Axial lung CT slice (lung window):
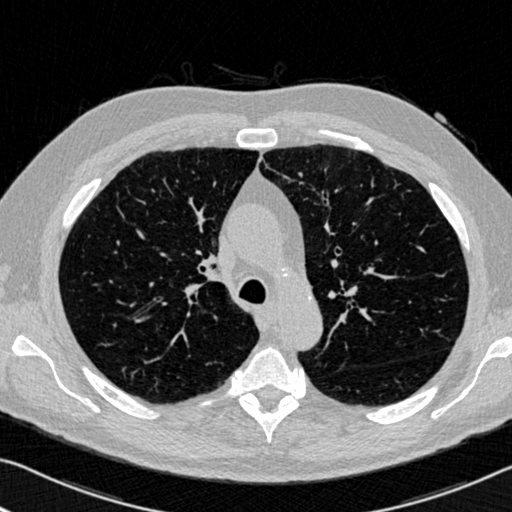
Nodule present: no